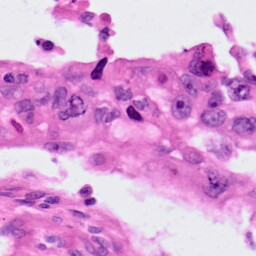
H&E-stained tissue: Lung